Field crop: tomato
Growth stage: 1
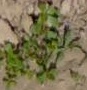
Species: portulaca